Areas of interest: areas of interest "Toll Station"
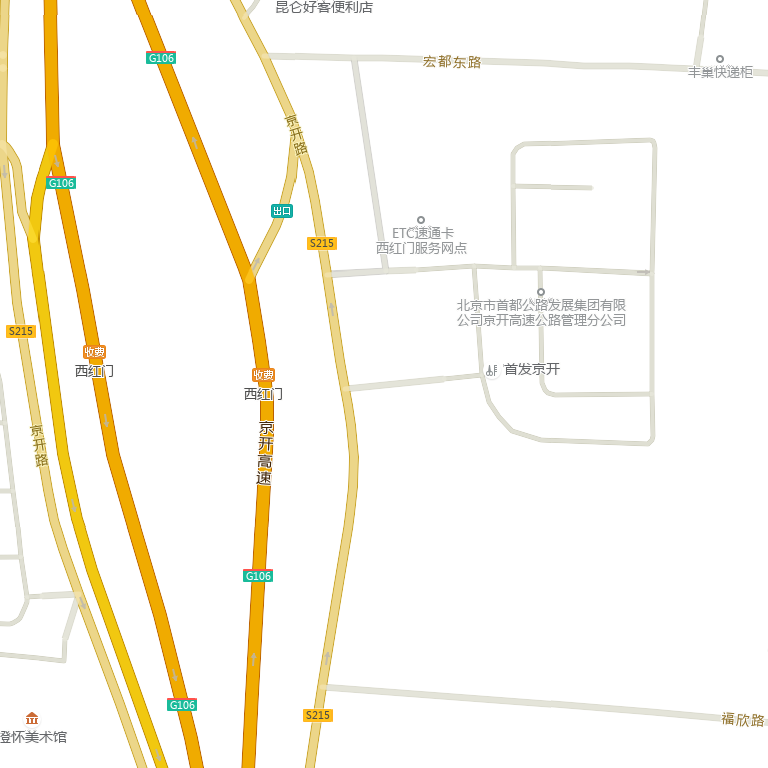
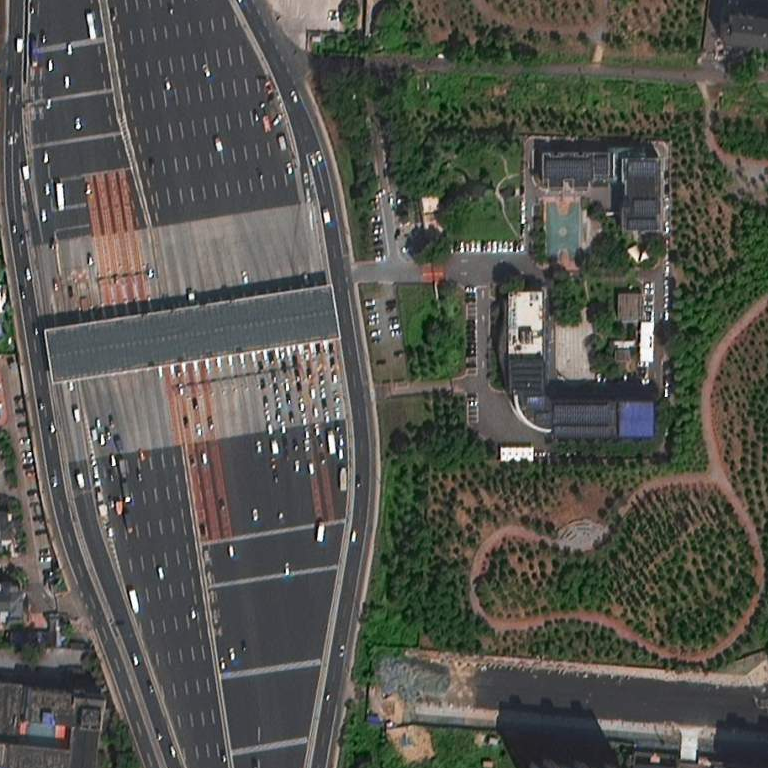